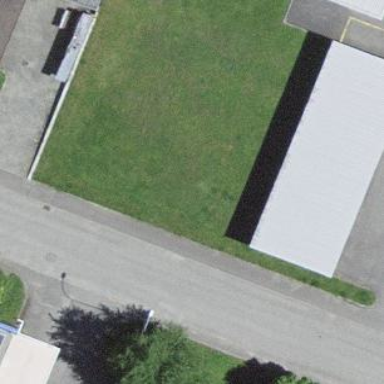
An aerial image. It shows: Garage building.